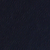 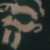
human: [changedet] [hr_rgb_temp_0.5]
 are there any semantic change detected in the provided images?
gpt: An archipelago was created in the sea.